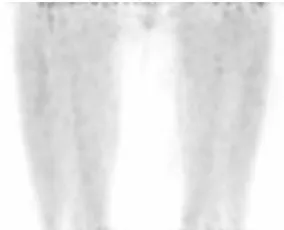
Postoperative PET maximum intensity projection in the anterior projection view The postoperative PET/CT scan revealed verification of resection of hypermetabolic foci previously noted on the preoperative scan.
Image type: radiology (scintigraphy)